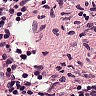
Metastatic tissue present: no